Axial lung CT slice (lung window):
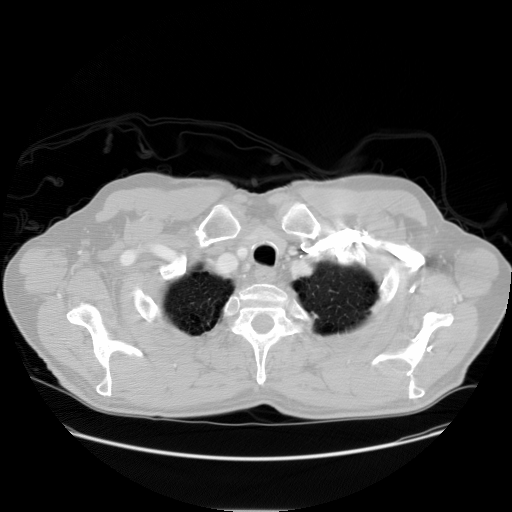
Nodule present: no